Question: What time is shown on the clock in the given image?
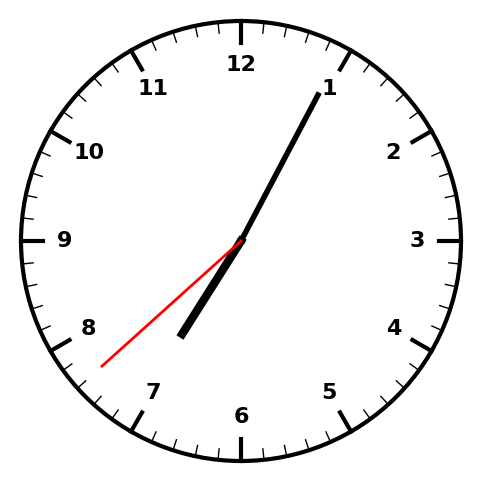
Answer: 07:04:38